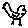
Label: bird